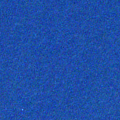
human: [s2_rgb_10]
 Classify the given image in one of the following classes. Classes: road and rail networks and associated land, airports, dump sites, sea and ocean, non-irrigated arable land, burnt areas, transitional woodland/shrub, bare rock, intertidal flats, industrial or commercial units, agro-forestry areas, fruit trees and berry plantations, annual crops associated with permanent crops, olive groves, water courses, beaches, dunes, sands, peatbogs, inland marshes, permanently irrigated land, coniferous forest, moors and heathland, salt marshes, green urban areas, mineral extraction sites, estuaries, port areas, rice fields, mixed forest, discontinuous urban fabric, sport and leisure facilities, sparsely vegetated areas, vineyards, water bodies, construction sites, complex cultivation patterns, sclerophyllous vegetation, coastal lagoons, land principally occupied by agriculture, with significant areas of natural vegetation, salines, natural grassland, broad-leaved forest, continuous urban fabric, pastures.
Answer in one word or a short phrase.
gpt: sea and ocean